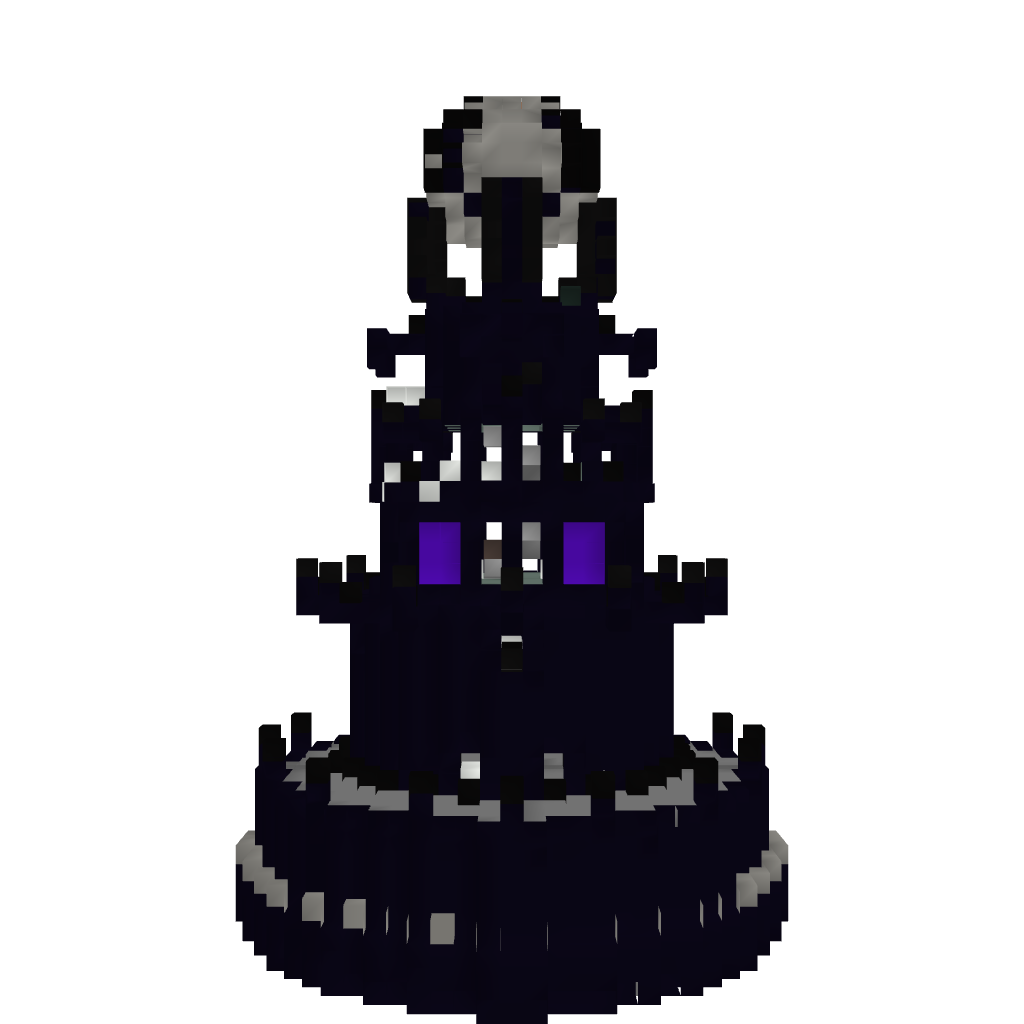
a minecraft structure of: Sauron's Tower